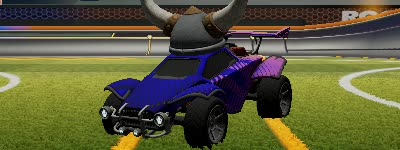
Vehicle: octane